Aerial crown-view tile of a tropical tree (Barro Colorado Island, Panama), acquired 20240716:
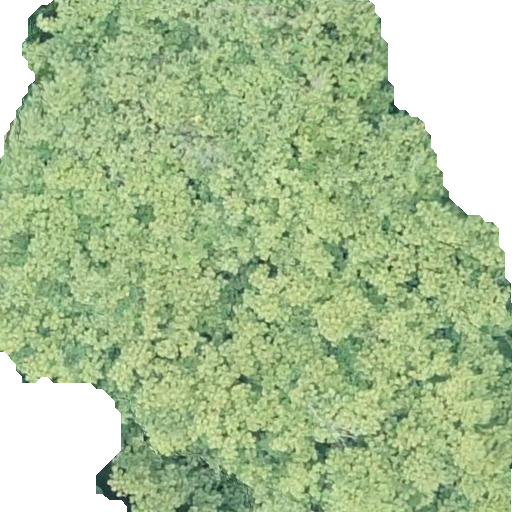
Species: Tachigali panamensis
GBIF accepted scientific name: Tachigali panamensis
Crown area: 420.607 m²